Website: home-depot
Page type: delivery-shipping
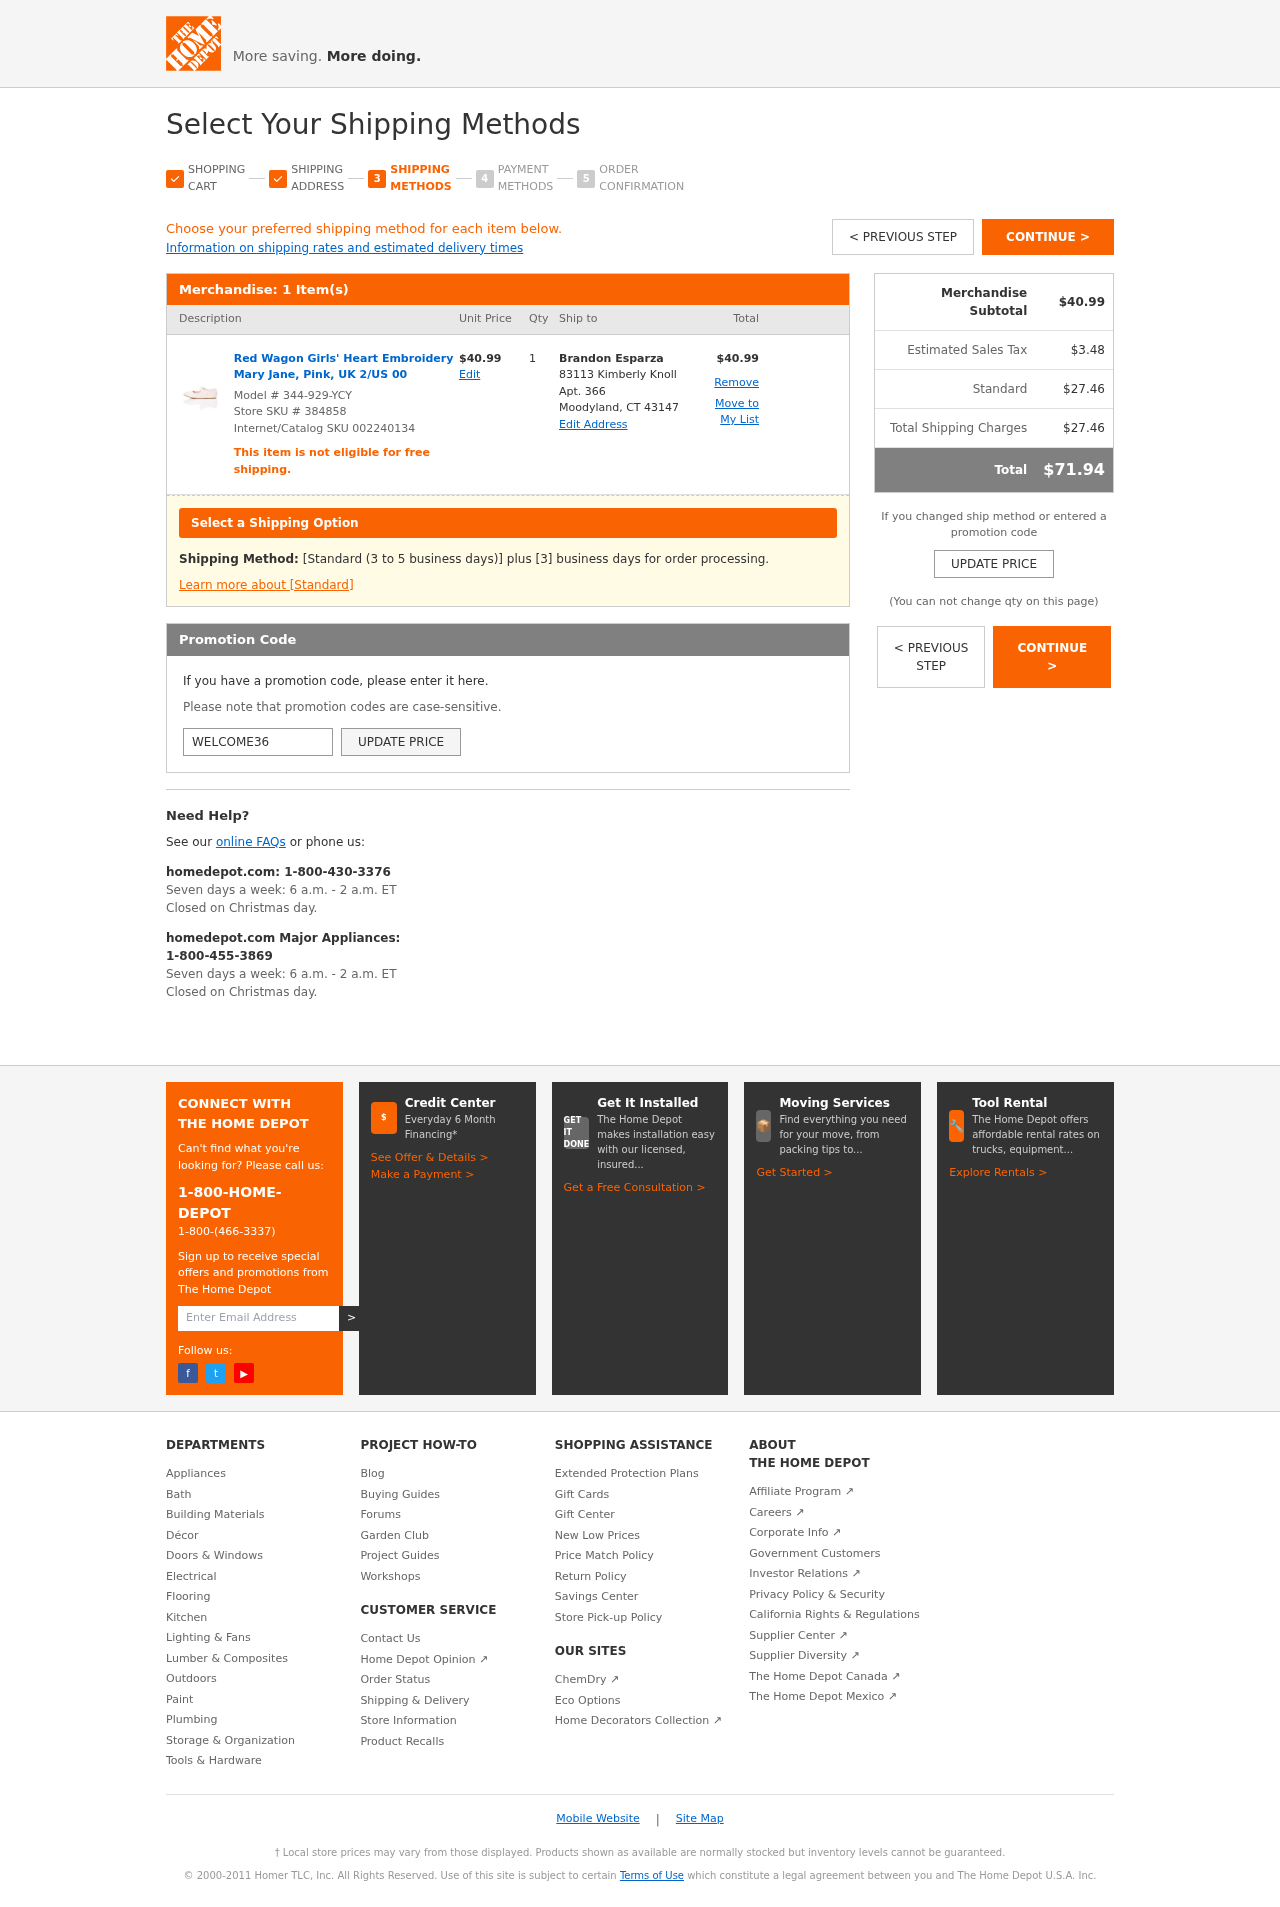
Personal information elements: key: PII_CITY_STATE_ZIP
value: Moodyland, CT 43147
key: PII_FULLNAME
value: Brandon Esparza
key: PII_PROMO_CODE
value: WELCOME36
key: PII_STREET
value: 83113 Kimberly Knoll Apt. 366
Product elements: key: PRODUCT1_NAME
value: Red Wagon Girls' Heart Embroidery Mary Jane, Pink, UK 2/US 00
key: PRODUCT1_PRICE
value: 40.99
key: PRODUCT1_QUANTITY
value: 1
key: PRODUCT_MODEL_NUMBER
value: Model # 344-929-YCY
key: PRODUCT1_LINE_TOTAL
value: $40.99
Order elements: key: ORDER_NUM_ITEMS
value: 1 Item(s)
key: ORDER_SUBTOTAL
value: $40.99
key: ORDER_TAX
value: $3.48
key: ORDER_SHIPPING_COST
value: $27.46
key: ORDER_SHIPPING_TOTAL
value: $27.46
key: ORDER_TOTAL
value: $71.94
Other elements: key: STORE_SKU
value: Store SKU # 384858
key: INTERNET_SKU
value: Internet/Catalog SKU 002240134